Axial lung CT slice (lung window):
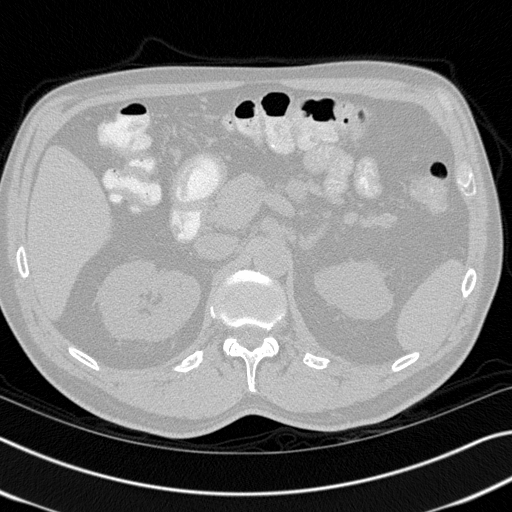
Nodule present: no